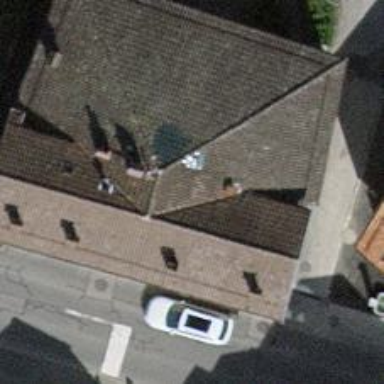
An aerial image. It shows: Restaurant.